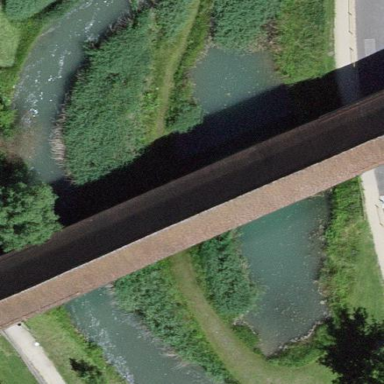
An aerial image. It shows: Bridge with roof structure.